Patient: sex M, age 62
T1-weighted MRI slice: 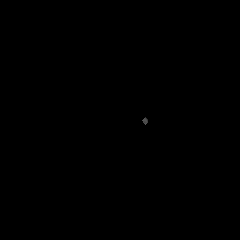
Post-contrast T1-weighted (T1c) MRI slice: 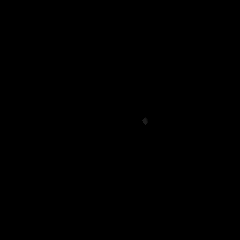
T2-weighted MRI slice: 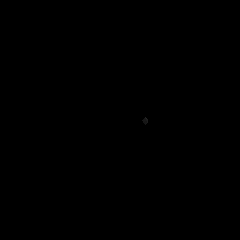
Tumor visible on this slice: no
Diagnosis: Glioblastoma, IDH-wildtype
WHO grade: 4